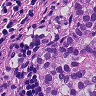
Metastatic tissue present: yes